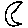
Label: moon